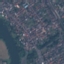
Land use / land cover class: Residential